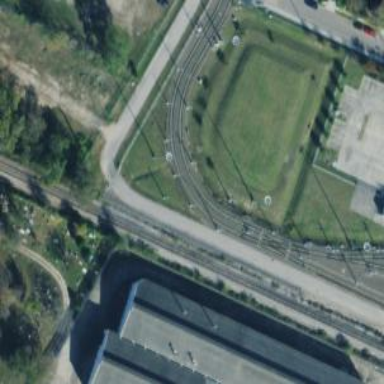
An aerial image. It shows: Light rail yard with electrified contact lines.